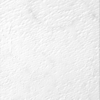
Label: not_dusty